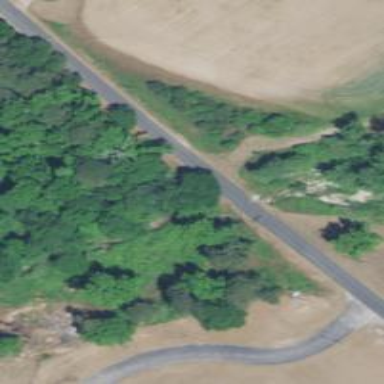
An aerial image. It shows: Tertiary road with asphalt surface.